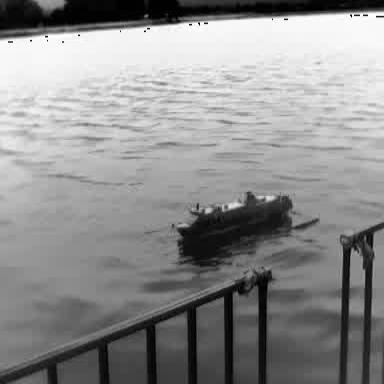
There is a container_ship in the infrared image.